Question: When i open <URL> then my webpage show this error

I also change the permission of but it still error.
The php file code is
'''
<?php
/**
* Licensed to the Apache Software Foundation (ASF) under one or more
* contributor license agreements. See the NOTICE file distributed with
* this work for additional information regarding copyright ownership.
* The ASF licenses this file to You under the Apache License, Version 2.0
* (the "License"); you may not use this file except in compliance with
* the License. You may obtain a copy of the License at
*
* http://www.apache.org/licenses/LICENSE-2.0
*
* Unless required by applicable law or agreed to in writing, software
* distributed under the License is distributed on an "AS IS" BASIS,
* WITHOUT WARRANTIES OR CONDITIONS OF ANY KIND, either express or implied.
* See the License for the specific language governing permissions and
* limitations under the License.
*
*
* @package log4php
* @subpackage appenders
*/
/**
* FileAppender appends log events to a file.
*
* Parameters are ({@link $fileName} but option name is <b>file</b>),
* {@link $append}.
*
* @version $Revision: 806678 $
* @package log4php
* @subpackage appenders
*/
class LoggerAppenderFile extends LoggerAppender {
/**
* @var boolean if {@link $file} exists, appends events.
*/
private $append = true;
/**
* @var string the file name used to append events
*/
protected $fileName;
/**
* @var mixed file resource
*/
protected $fp = false;
public function __construct($name = '') {
parent::__construct($name);
$this->requiresLayout = true;
}
public function __destruct() {
$this->close();
}
public function activateOptions() {
$fileName = $this->getFile();
if(!is_file($fileName)) {
$dir = dirname($fileName);
if(!is_dir($dir)) {
mkdir($dir, 0777, true);
}
}
$this->fp = fopen($fileName, ($this->getAppend()? 'a':'w'));
if($this->fp) {
if(flock($this->fp, LOCK_EX)) {
if($this->getAppend()) {
fseek($this->fp, 0, SEEK_END);
}
fwrite($this->fp, $this->layout->getHeader());
flock($this->fp, LOCK_UN);
$this->closed = false;
} else {
// TODO: should we take some action in this case?
$this->closed = true;
}
} else {
$this->closed = true;
}
}
public function close() {
if($this->closed != true) {
if($this->fp and $this->layout !== null) {
if(flock($this->fp, LOCK_EX)) {
fwrite($this->fp, $this->layout->getFooter());
flock($this->fp, LOCK_UN);
}
fclose($this->fp);
}
$this->closed = true;
}
}
public function append(LoggerLoggingEvent $event) {
if($this->fp and $this->layout !== null) {
if(flock($this->fp, LOCK_EX)) {
fwrite($this->fp, $this->layout->format($event));
flock($this->fp, LOCK_UN);
} else {
$this->closed = true;
}
}
}
/**
* Sets and opens the file where the log output will go.
*
* This is an overloaded method. It can be called with:
* - setFile(string $fileName) to set filename.
* - setFile(string $fileName, boolean $append) to set filename and append.
*/
public function setFile() {
$numargs = func_num_args();
$args = func_get_args();
if($numargs == 1 and is_string($args[0])) {
$this->setFileName($args[0]);
} else if ($numargs >=2 and is_string($args[0]) and is_bool($args[1])) {
$this->setFile($args[0]);
$this->setAppend($args[1]);
}
}
/**
* @return string
*/
public function getFile() {
return $this->getFileName();
}
/**
* @return boolean
*/
public function getAppend() {
return $this->append;
}
public function setAppend($flag) {
$this->append = LoggerOptionConverter::toBoolean($flag, true);
}
public function setFileName($fileName) {
$this->fileName = $fileName;
}
/**
* @return string
*/
public function getFileName() {
return $this->fileName;
}
}
'''
How can i solve this problem ?
I found a solution in <URL> here but i failed. If this problem is unsolvable then it can occur a big problem for my lab testing ?
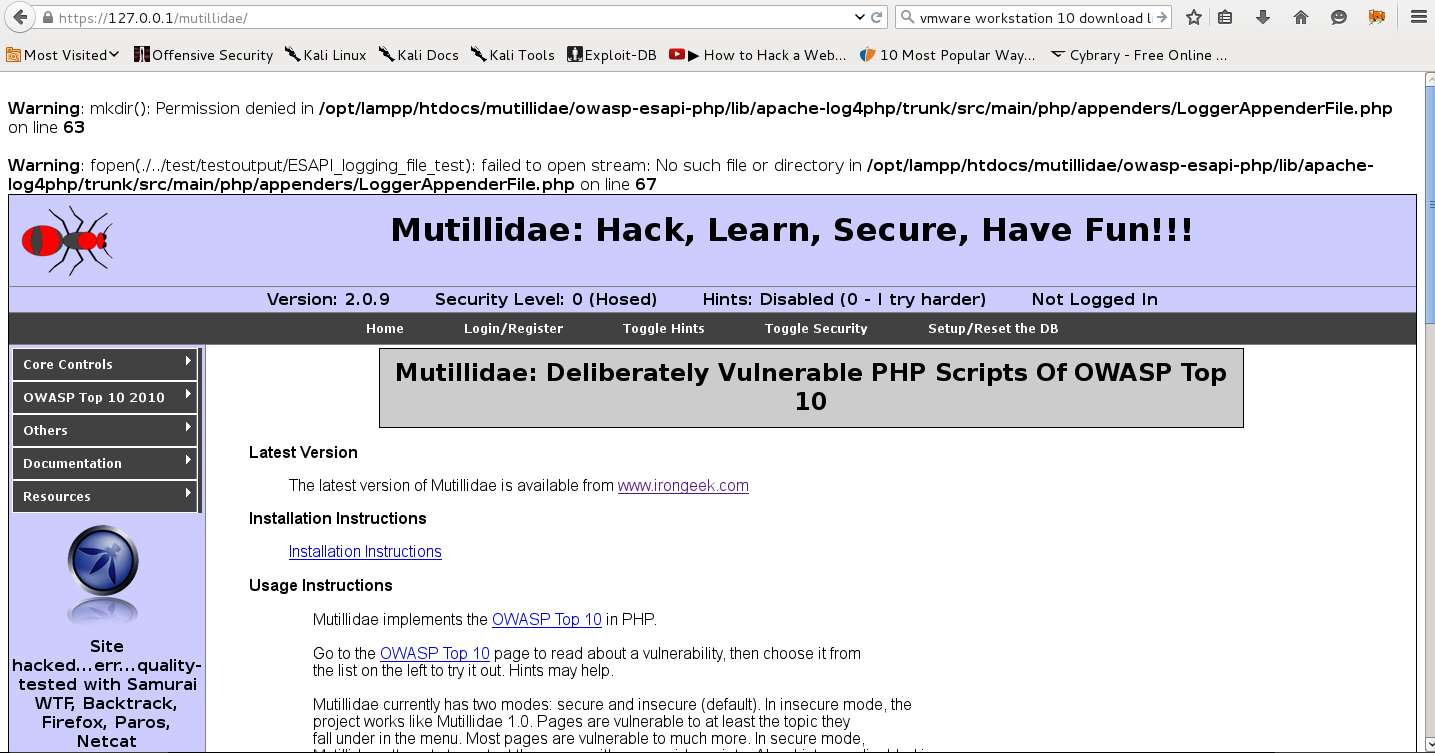
Answer: OK. I find the solution. Actually you setup a old version of . So it was buggy program. Then i find a new version. Here is the download link <URL>. After you setup it,it will be awesome.